Field crop: maize
Growth stage: 2
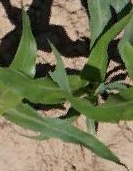
Species: maize